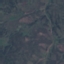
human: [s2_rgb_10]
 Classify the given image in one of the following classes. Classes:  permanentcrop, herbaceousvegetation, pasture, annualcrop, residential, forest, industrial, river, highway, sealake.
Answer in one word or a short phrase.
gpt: HerbaceousVegetation